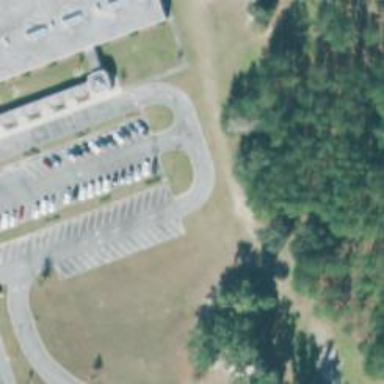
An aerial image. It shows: Parking space is available.